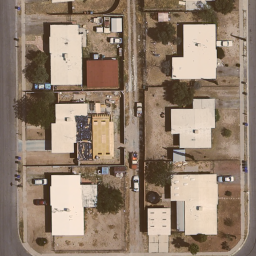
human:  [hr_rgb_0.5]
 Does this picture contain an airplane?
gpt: no

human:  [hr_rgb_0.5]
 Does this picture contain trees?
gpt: yes

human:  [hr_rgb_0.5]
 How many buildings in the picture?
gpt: six

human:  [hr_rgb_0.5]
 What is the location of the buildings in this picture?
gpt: left and right